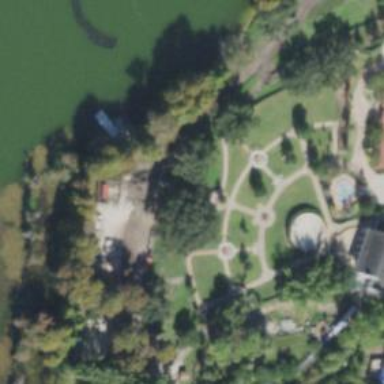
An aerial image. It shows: Formal garden that is attraction.